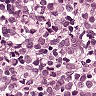
Metastatic tissue present: yes